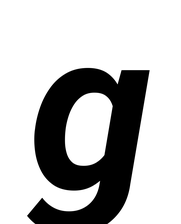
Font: Roboto-Italic_Bold_Italic